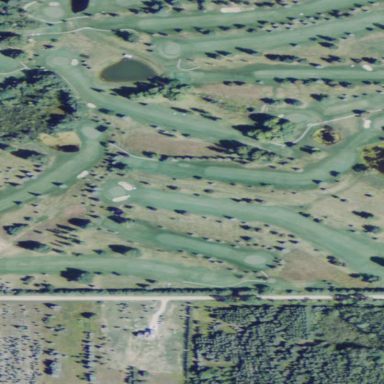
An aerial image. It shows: Golf course.